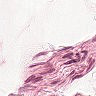
Metastatic tissue present: no